The image folds the raw vibration samples of a bearing signal into a 2-D grayscale square (signal-to-image encoding). Determine the bearing's health state. Answer with exactly one of: normal, inner_race, outer_race, ball.
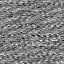
Answer: normal